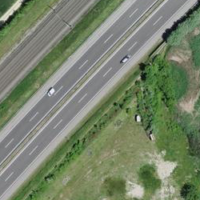
EUNIS habitat code: 57
Species observed at this site:
Tachybaptus ruficollis
Corvus corone
Fulica atra
Anas crecca
Dendrocopos major
Turdus viscivorus
Buteo buteo
Anthus pratensis
Gallinago gallinago
Luscinia megarhynchos
Gallinula chloropus
Ardea alba
Erithacus rubecula
Pica pica
Phoenicurus ochruros
Falco tinnunculus
Tringa ochropus
Accipiter nisus
Cyanistes caeruleus
Anas platyrhynchos
Sturnus vulgaris
Troglodytes troglodytes
Fringilla coelebs
Remiz pendulinus
Passer montanus
Turdus merula
Phalacrocorax carbo
Parus major
Milvus migrans
Milvus milvus
Ciconia ciconia
Motacilla alba